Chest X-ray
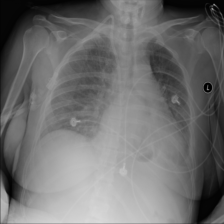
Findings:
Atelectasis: positive
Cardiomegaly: negative
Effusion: negative
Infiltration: positive
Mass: negative
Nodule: negative
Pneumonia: negative
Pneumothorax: negative
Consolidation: negative
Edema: negative
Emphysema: negative
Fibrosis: negative
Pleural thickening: negative
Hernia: negative